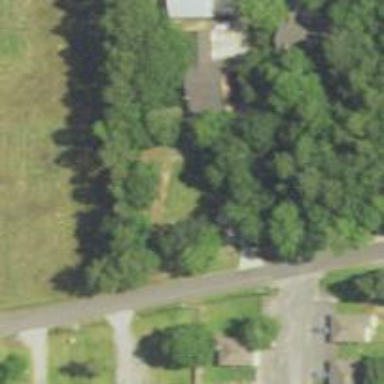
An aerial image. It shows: Driveway leading to service road.